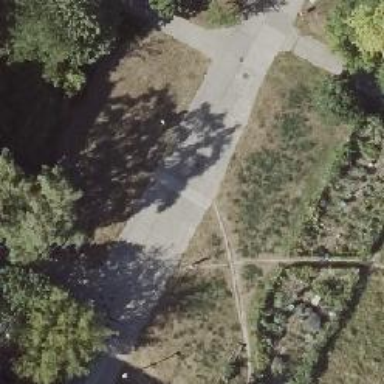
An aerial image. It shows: Historic memorial in the form of stele.